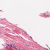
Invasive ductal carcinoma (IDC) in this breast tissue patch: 1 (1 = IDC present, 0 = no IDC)